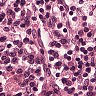
Metastatic tissue present: no